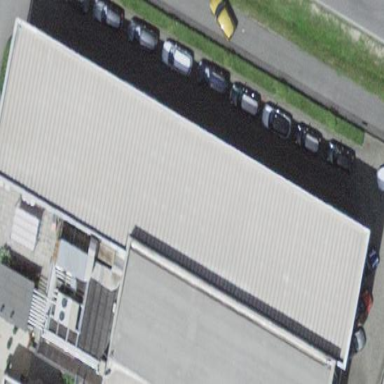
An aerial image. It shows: Retail building that houses car shop.